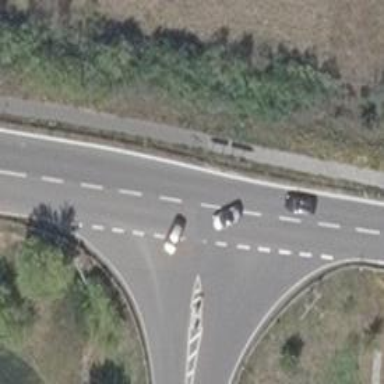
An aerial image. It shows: Asphalt motorway link.